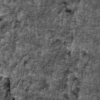
Label: not_dusty